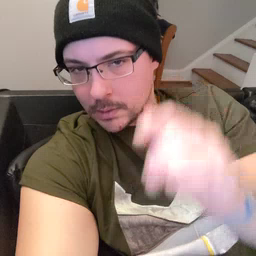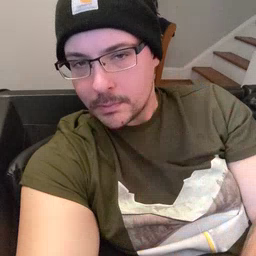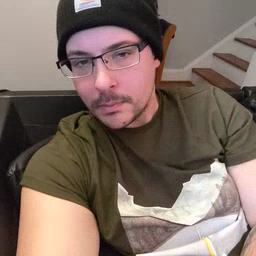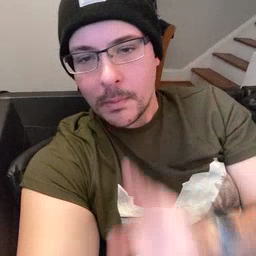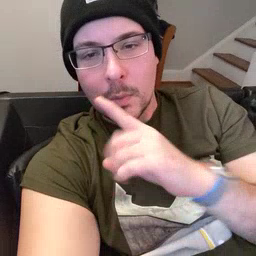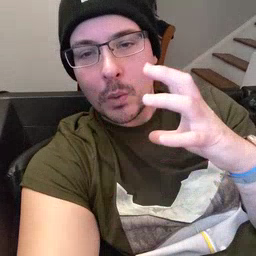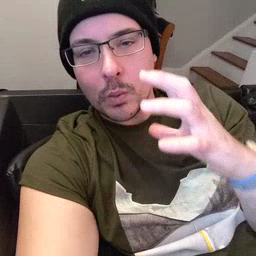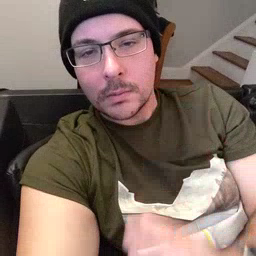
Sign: balloon